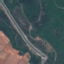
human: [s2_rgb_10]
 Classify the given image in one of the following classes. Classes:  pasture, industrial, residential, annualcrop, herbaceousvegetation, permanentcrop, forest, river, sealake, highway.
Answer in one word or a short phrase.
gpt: Highway